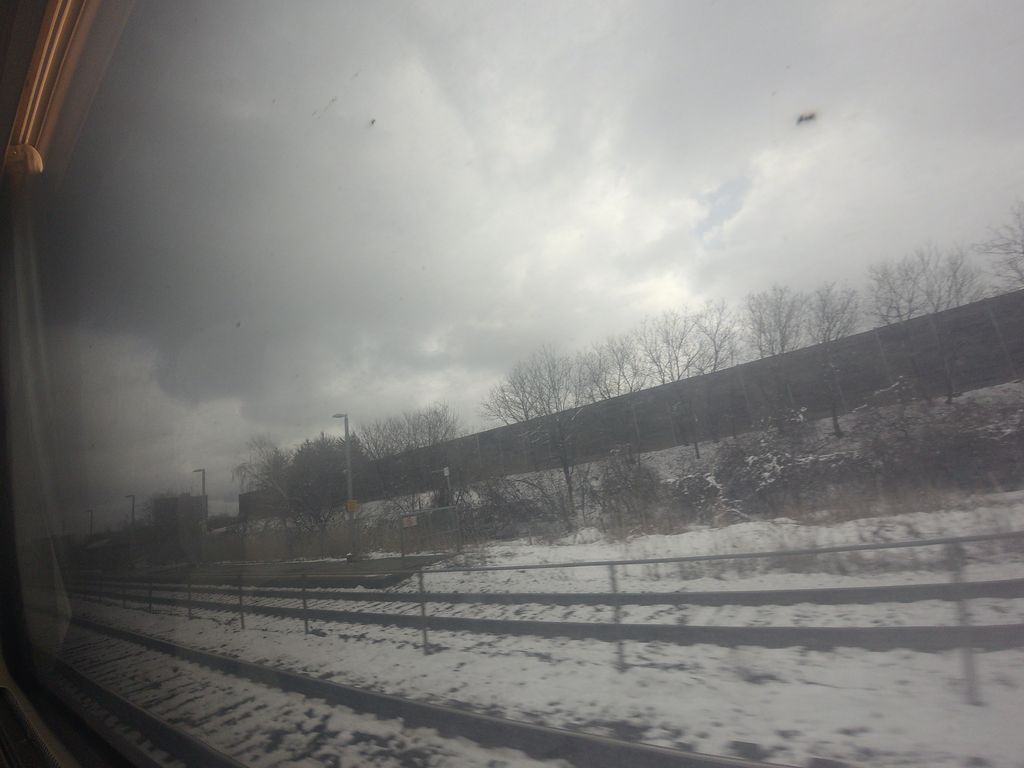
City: toronto